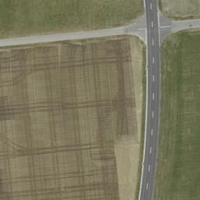
EUNIS habitat code: 52
Species observed at this site:
Buteo buteo